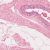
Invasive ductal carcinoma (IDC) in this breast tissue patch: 0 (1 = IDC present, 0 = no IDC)